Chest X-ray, PA view. Patient: 34 years old, sex M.
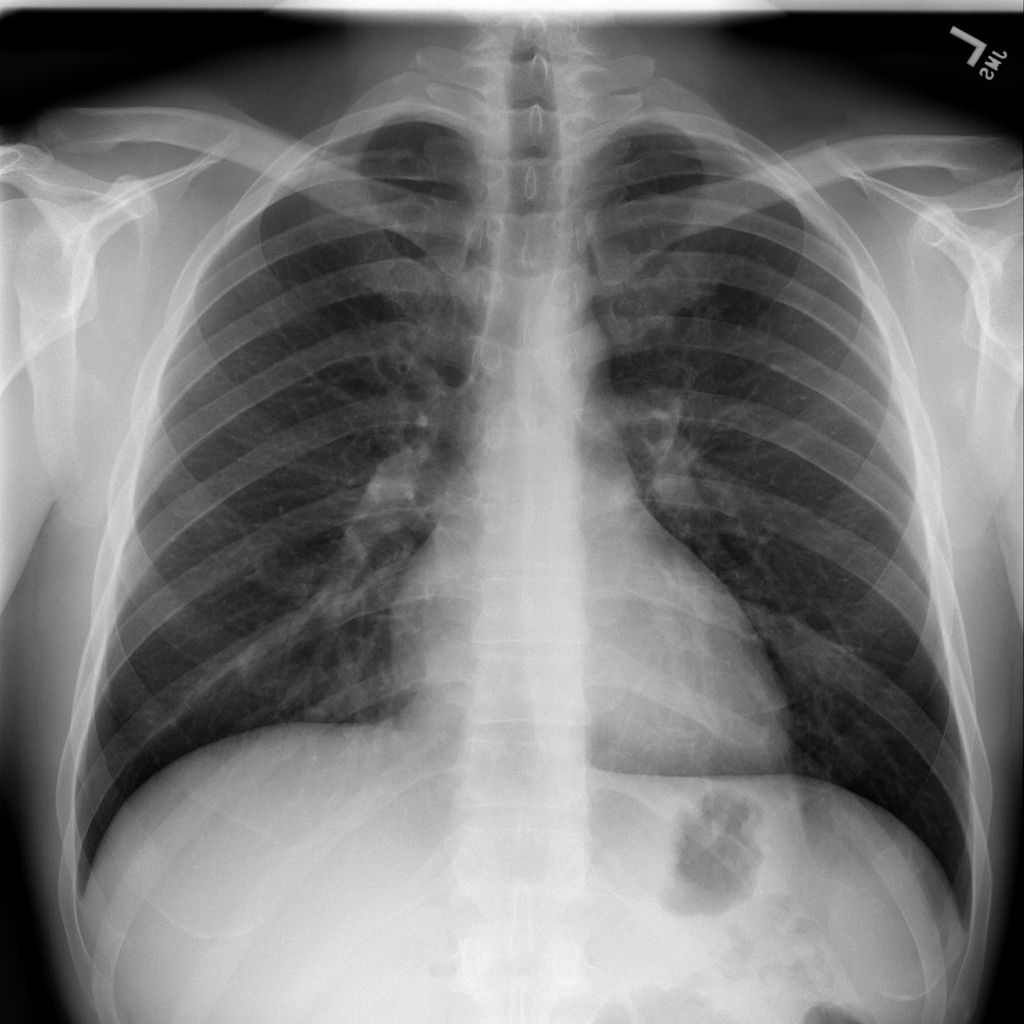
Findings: No Finding